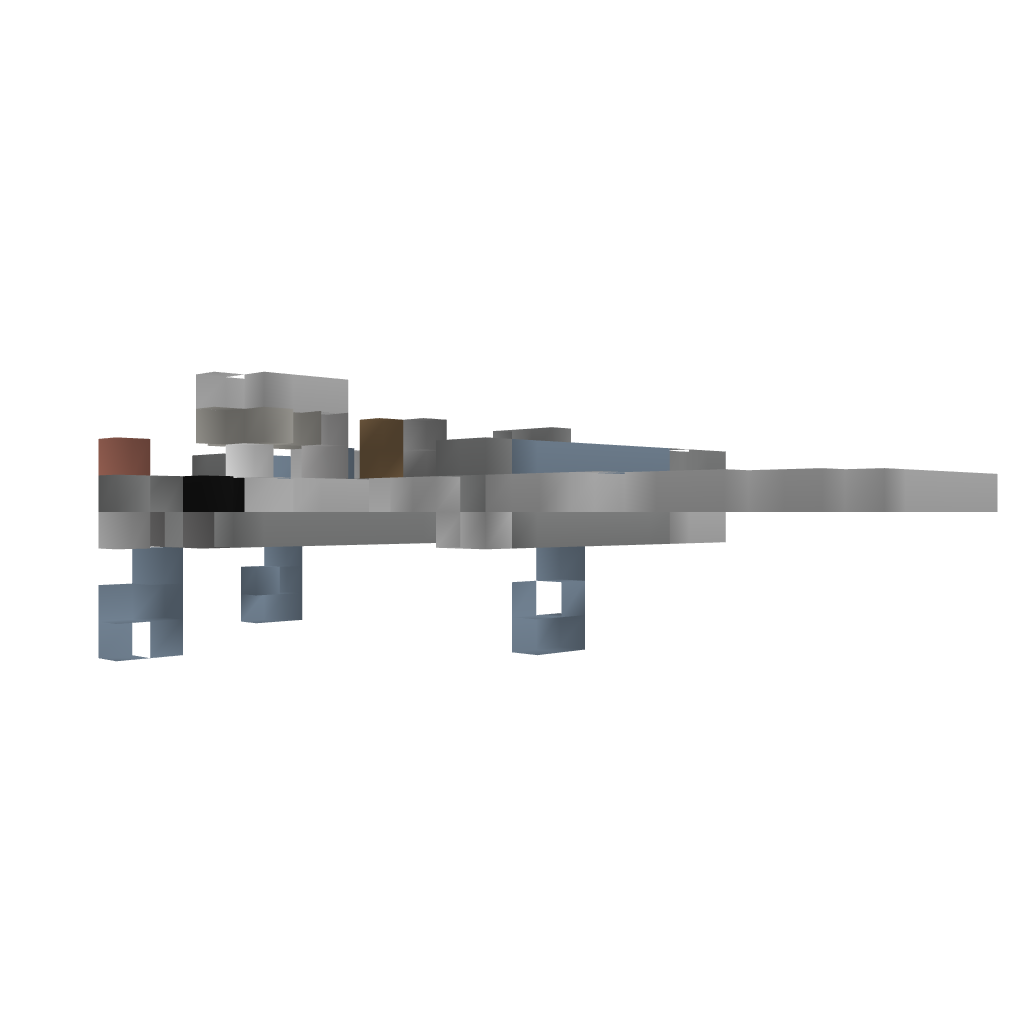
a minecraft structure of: Saab 21